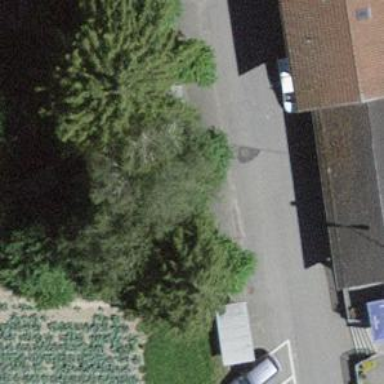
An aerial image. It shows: Evergreen tree with needle-leaved leaves.